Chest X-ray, PA view. Patient: 40 years old, sex M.
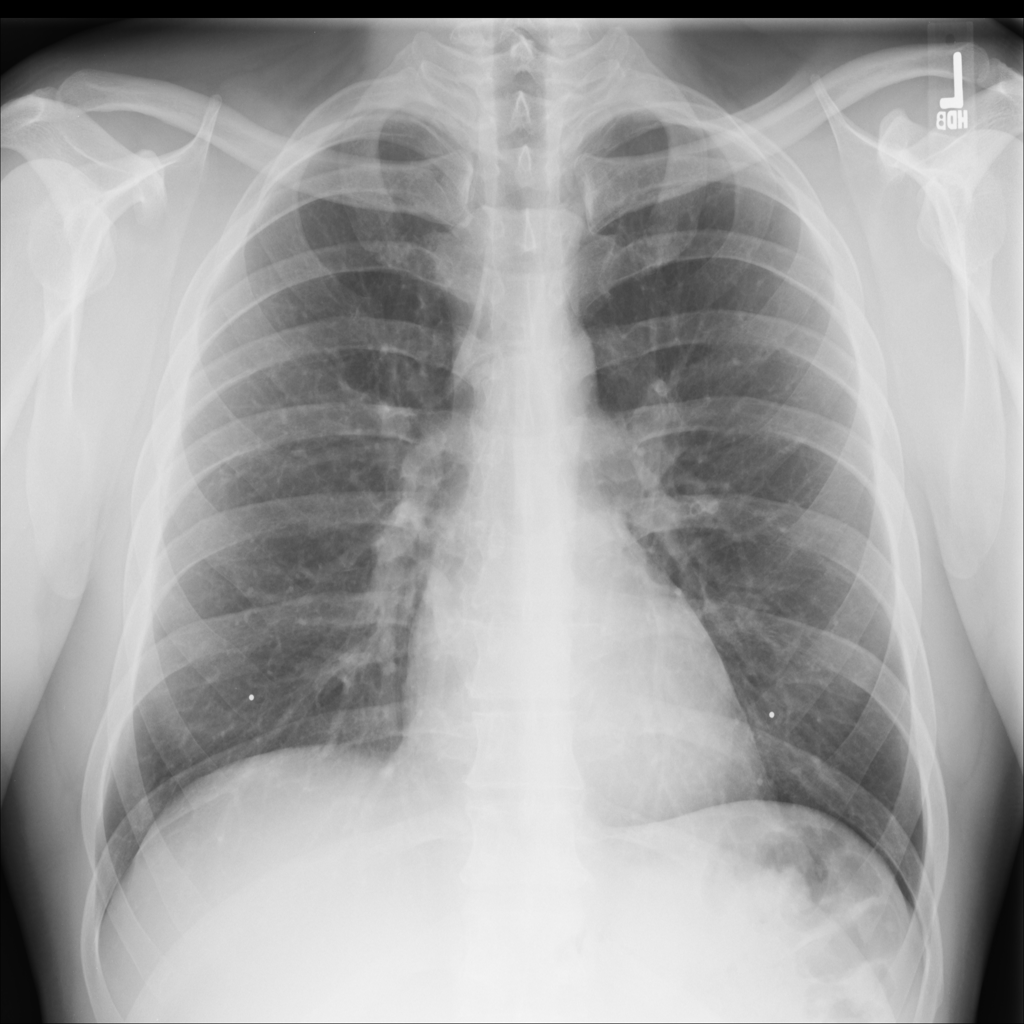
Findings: No Finding